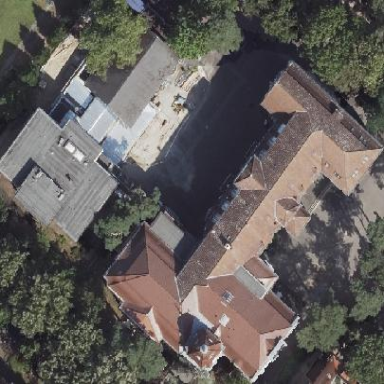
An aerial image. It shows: School building.